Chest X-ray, AP view. Patient: 62 years old, sex F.
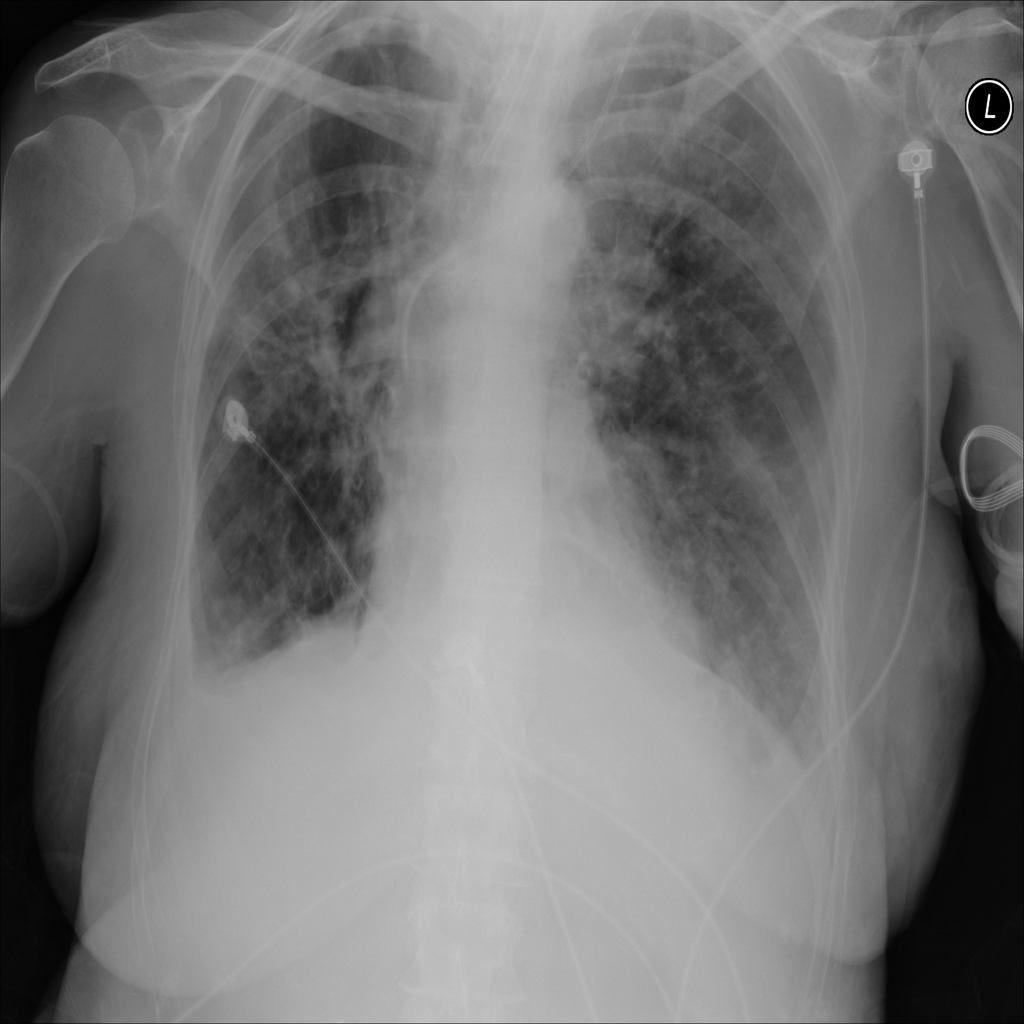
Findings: Pleural_Thickening